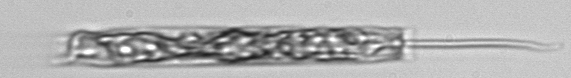
Label: Ditylum_brightwellii